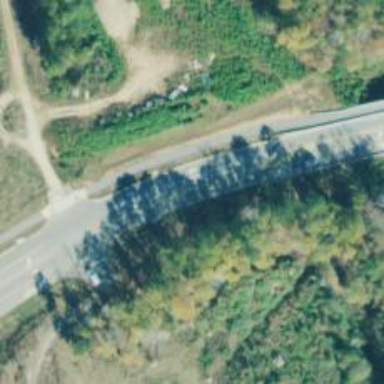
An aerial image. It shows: Tertiary road.